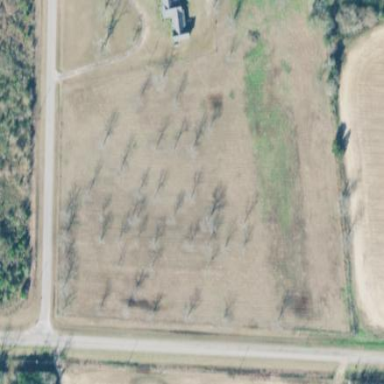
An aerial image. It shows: Orchard.